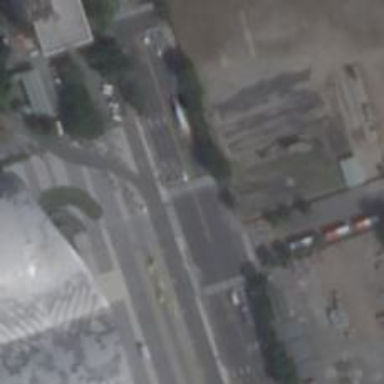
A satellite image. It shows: Crossing on the road.